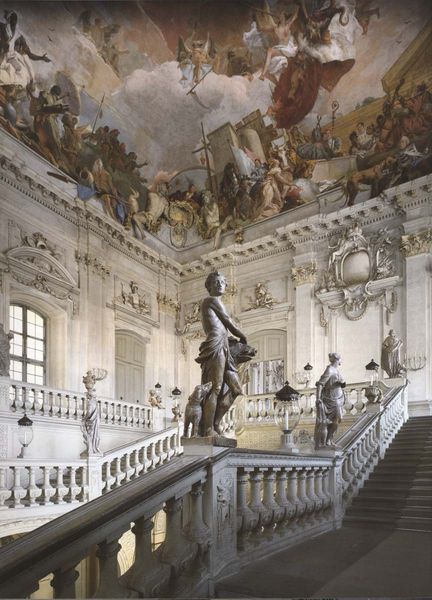
Titel: Treppenhaus der Residenz zu Würzburg
Künstler: Balthasar Neumann
Standort: Würzburg, Residenz (EU - D - B)
Schlagwörter: weiß, bunt, marmor, schloss, decke, skulptur, statue, figuren, treppe, treppen, stuck, geländer, edel, wände, balustrade, allegorie, fresken, treppenhaus, deckengemälde, fresko, prunk, allegorien, alabaster, würzburg, tiepolo